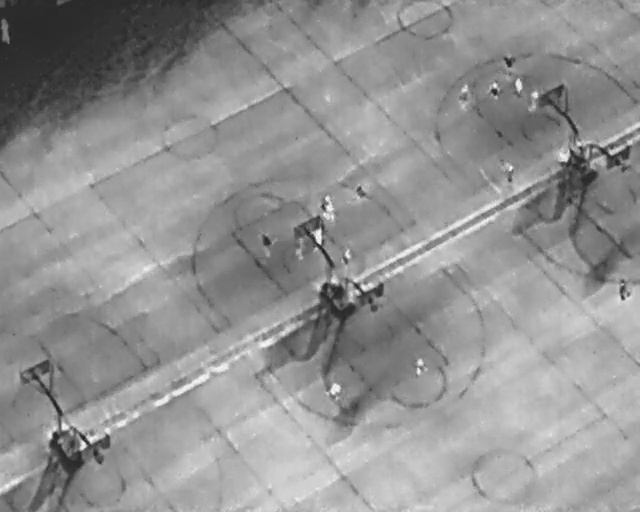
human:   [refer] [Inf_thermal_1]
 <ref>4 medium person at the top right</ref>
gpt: <box>[[79, 15, 82, 17, 2], [77, 10, 81, 13, 2], [81, 18, 84, 21, 9], [70, 17, 74, 19, 2]]</box>

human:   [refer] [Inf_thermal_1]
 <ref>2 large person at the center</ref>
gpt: <box>[[49, 38, 53, 41, 2], [40, 45, 44, 49, 2]]</box>

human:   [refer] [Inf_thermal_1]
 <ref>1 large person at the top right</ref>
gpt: <box>[[75, 16, 79, 19, 2]]</box>

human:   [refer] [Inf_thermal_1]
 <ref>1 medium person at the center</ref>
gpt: <box>[[52, 49, 55, 51, 10]]</box>

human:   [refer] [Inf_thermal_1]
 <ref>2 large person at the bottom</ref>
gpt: <box>[[63, 69, 67, 73, 2], [50, 74, 53, 78, 10]]</box>